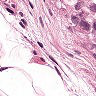
Metastatic tissue present: yes